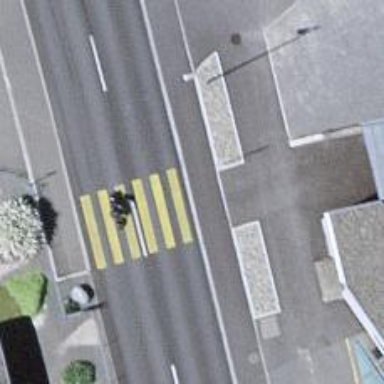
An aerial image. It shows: Marked zebra crossing on the road.